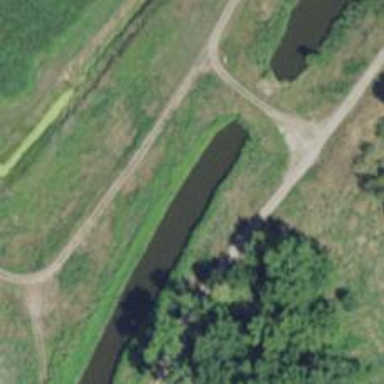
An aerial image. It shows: Historic canal as waterway.